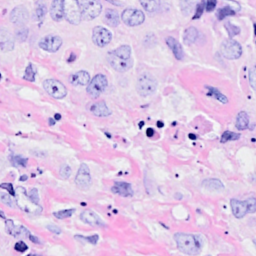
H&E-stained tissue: Breast